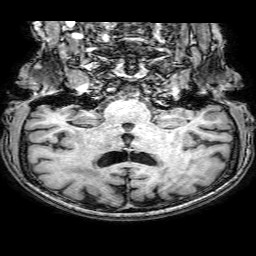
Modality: T1w
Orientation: sagittal
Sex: female
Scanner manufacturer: philips
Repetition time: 0.008199 s
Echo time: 0.00379 s